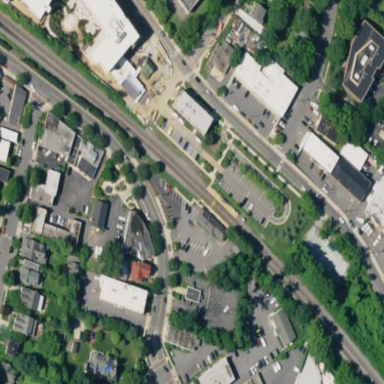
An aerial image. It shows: Parking area with asphalt surface designed for park and ride use.